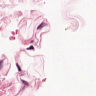
Metastatic tissue present: no